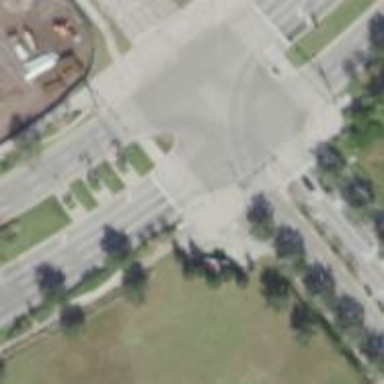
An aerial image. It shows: Marked crossing on cycleway.